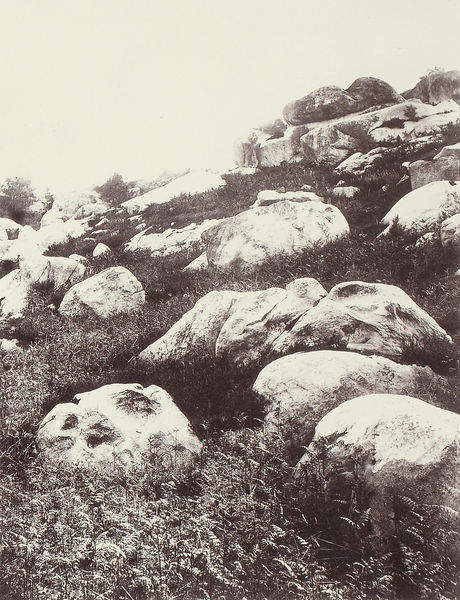
Titel: Wald bei Fontainebleau (Felsen) (Foret de Fontainebleau; rochers)
Künstler: Tissier
Schlagwörter: berg, felsen, himmel, weiß, landschaft, braun, grau, gras, stein, steine, hügel, gebirge, hang, modern, geröll, sepia, farn, foto, moos, schwarz-weiß, gestrüpp, erg, abfallendes gelände